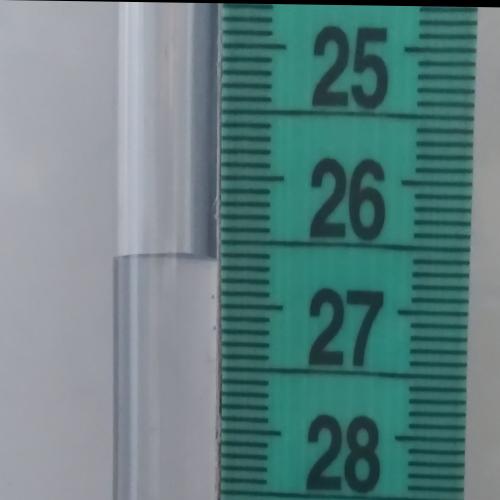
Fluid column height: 26.6 cm